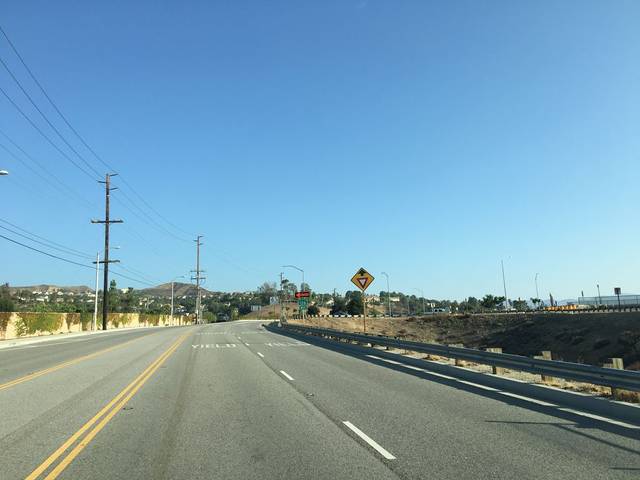
Region: Mexico
Coordinates: 34.455, -118.617